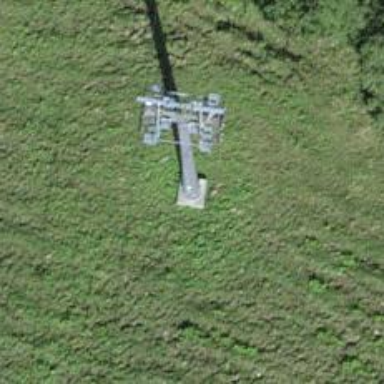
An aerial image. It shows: Chair lift captured from aerial perspective.